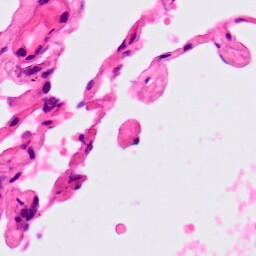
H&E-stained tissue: Lung